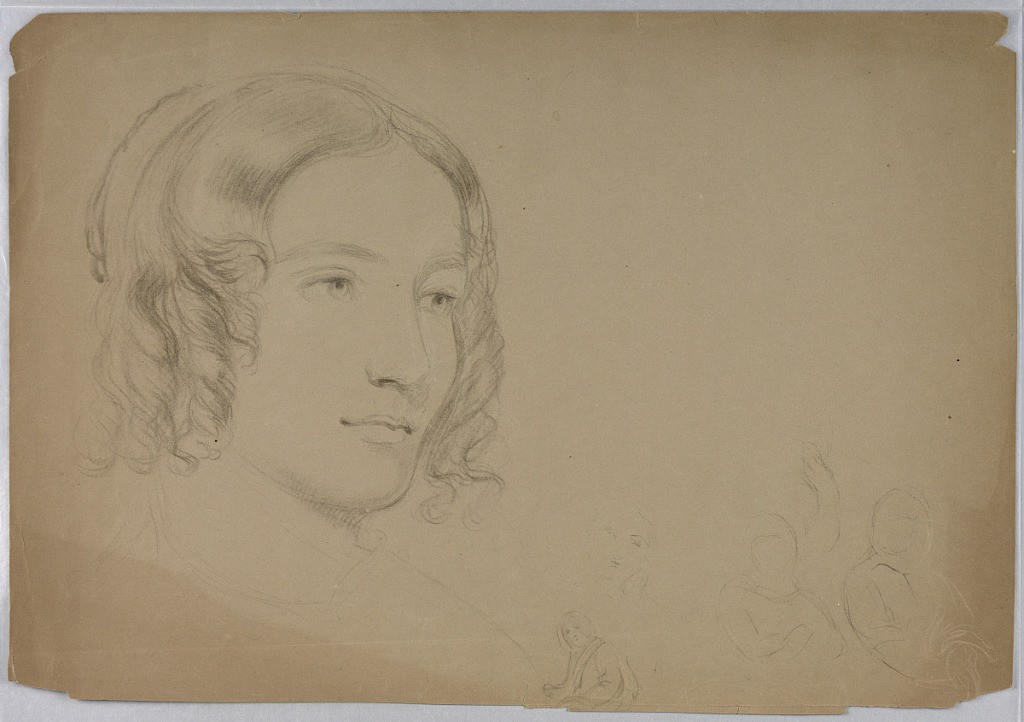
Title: Study of a Woman's Head
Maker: Daniel Huntington, American, 1816–1906
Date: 1840–50
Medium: Graphite, brown crayon on grey wove paper
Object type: Drawing
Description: Study of a woman's head in three-quarter right profile with ringlets around her face. Lower right, sketches for the upper part of the body of a seated woman. Verso: Unfinished sketch of a woman's head.